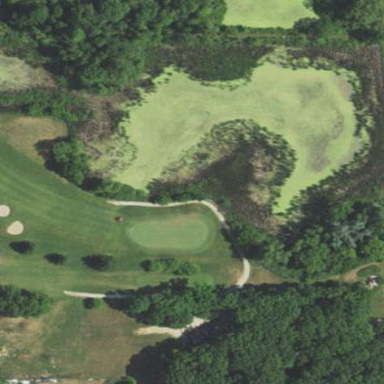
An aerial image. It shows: Water hazard on golf course.